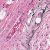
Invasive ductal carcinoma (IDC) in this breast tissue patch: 0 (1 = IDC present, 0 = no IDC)